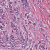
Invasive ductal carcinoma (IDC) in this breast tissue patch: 1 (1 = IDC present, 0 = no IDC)